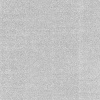
Atmospheric dust classification: dusty